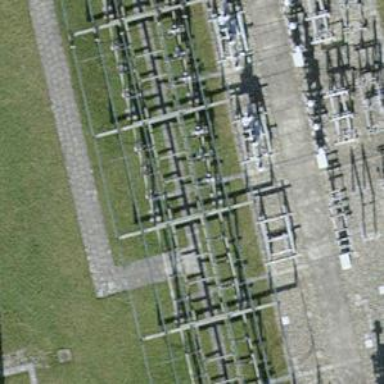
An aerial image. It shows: Busbar power line with 3 cables.